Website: bh-photo
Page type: receipt
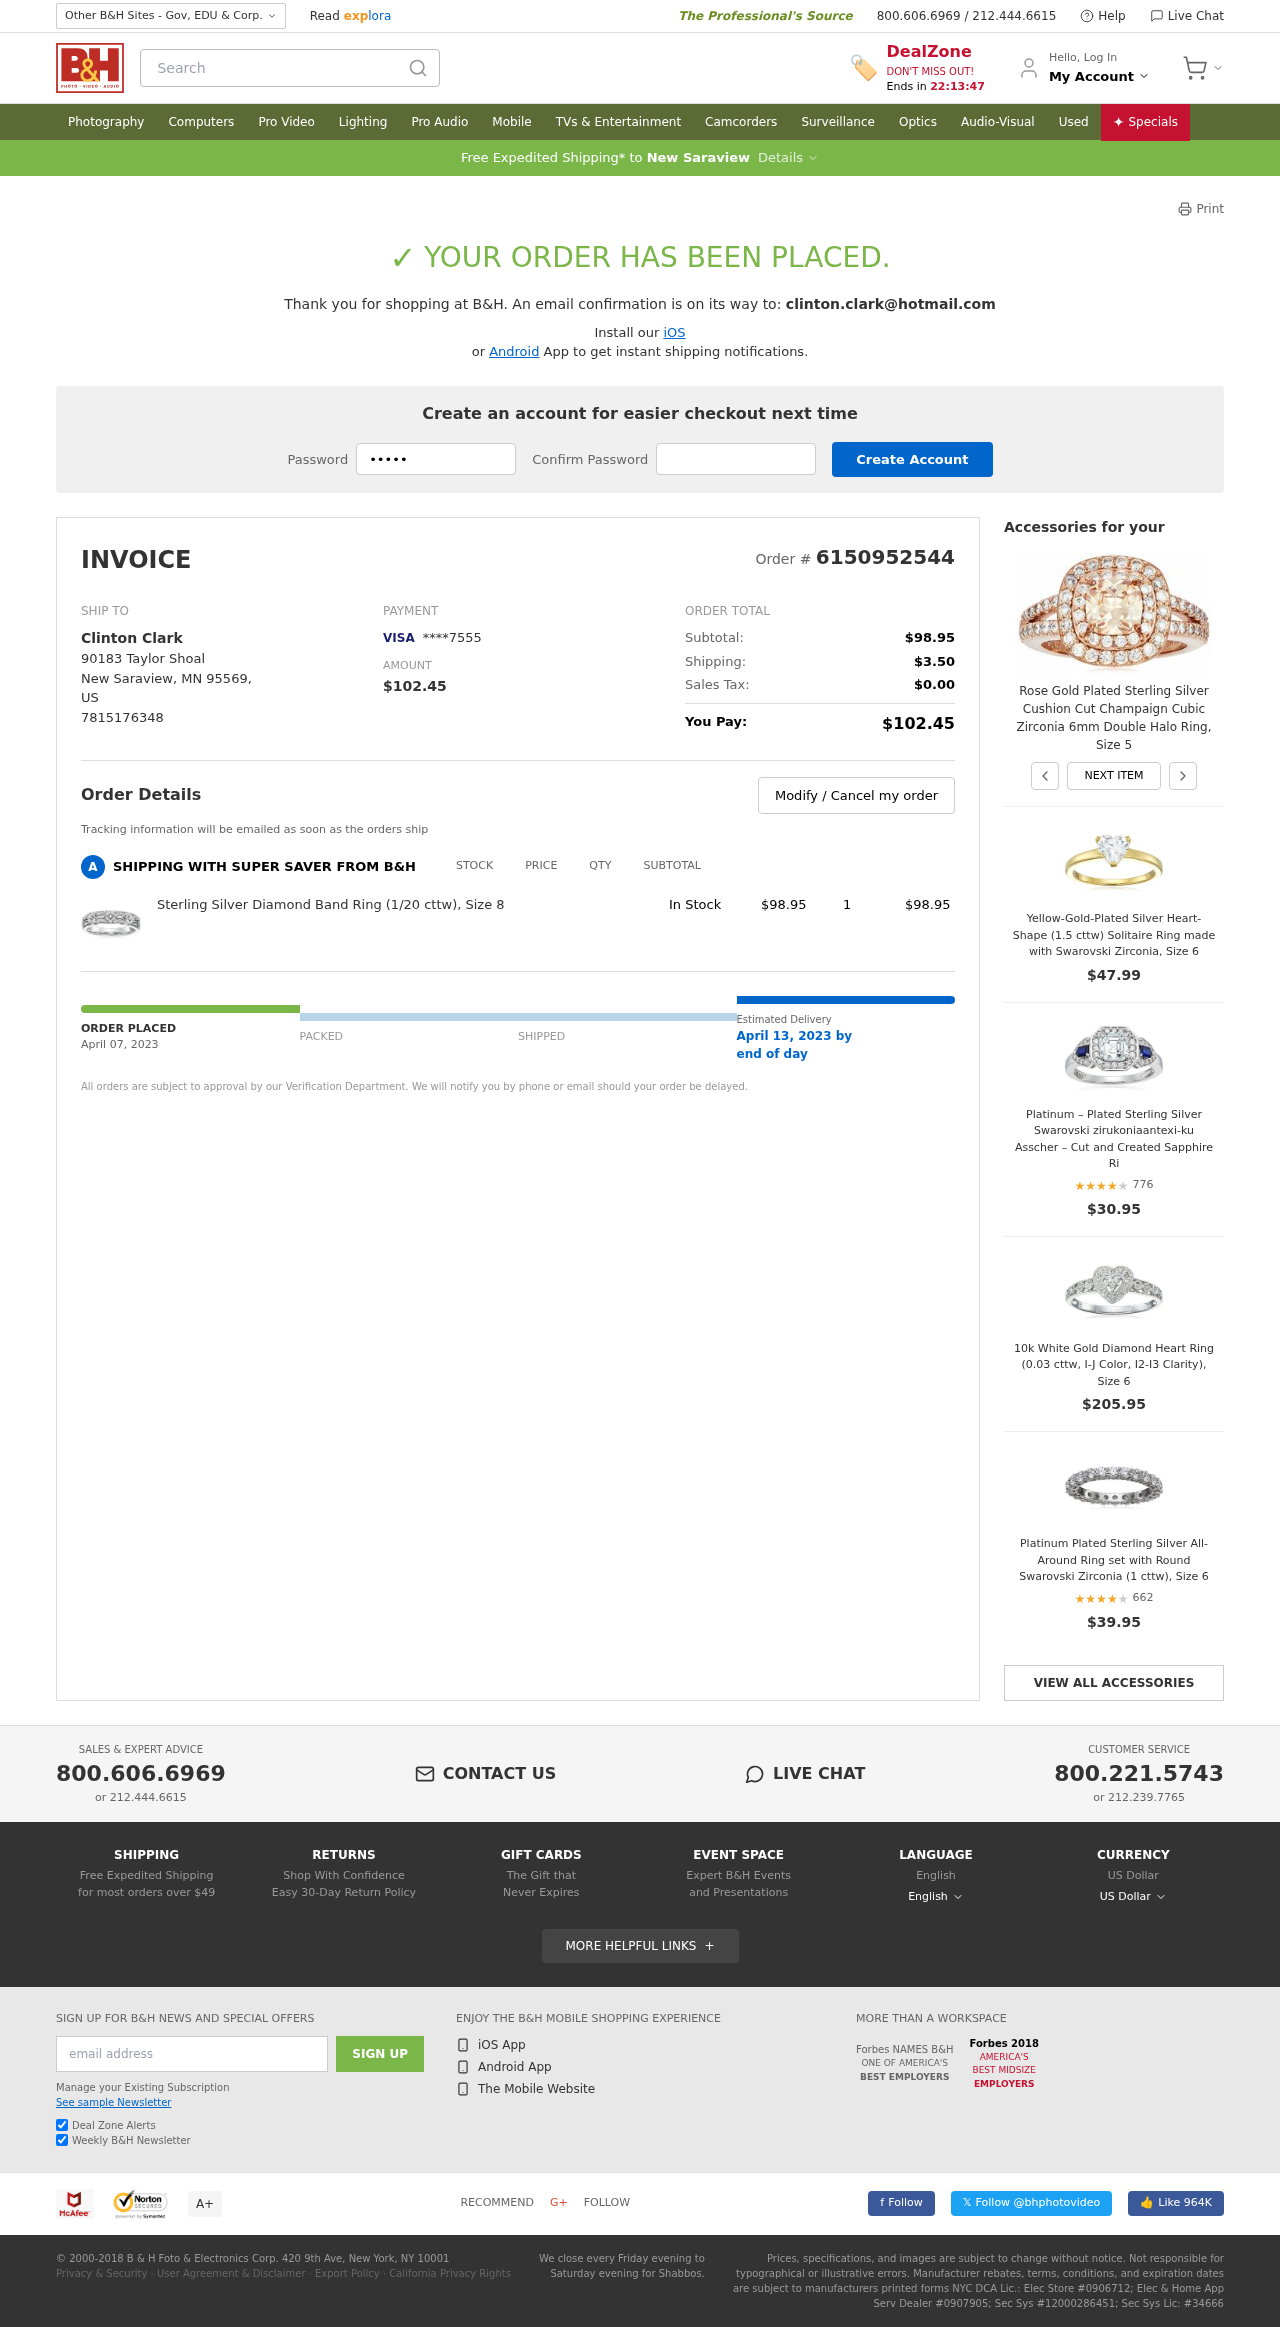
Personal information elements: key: PII_CARD_LAST4
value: ****7555
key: PII_CARD_TYPE
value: VISA
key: PII_CITY
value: New Saraview
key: PII_COUNTRY_CODE
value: US
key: PII_EMAIL
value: clinton.clark@hotmail.com
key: PII_FULLNAME
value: Clinton Clark
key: PII_PHONE
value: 7815176348
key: PII_POSTCODE
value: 95569
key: PII_STATE_ABBR
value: MN
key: PII_STREET
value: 90183 Taylor Shoal
Product elements: key: PRODUCT1_NAME
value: Sterling Silver Diamond Band Ring (1/20 cttw), Size 8
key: PRODUCT1_PRICE
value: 98.95
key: PRODUCT1_QUANTITY
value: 1
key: PRODUCT2_NAME
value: Rose Gold Plated Sterling Silver Cushion Cut Champaign Cubic Zirconia 6mm Double Halo Ring, Size 5
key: PRODUCT3_NAME
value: Yellow-Gold-Plated Silver Heart-Shape (1.5 cttw) Solitaire Ring made with Swarovski Zirconia, Size 6
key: PRODUCT3_PRICE
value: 47.99
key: PRODUCT4_NAME
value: Platinum – Plated Sterling Silver Swarovski zirukoniaantexi-ku Asscher – Cut and Created Sapphire Ri
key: PRODUCT4_NUM_RATINGS
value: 776
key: PRODUCT4_PRICE
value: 30.95
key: PRODUCT4_RATING
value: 4.1
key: PRODUCT5_NAME
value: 10k White Gold Diamond Heart Ring (0.03 cttw, I-J Color, I2-I3 Clarity), Size 6
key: PRODUCT5_PRICE
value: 205.95
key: PRODUCT6_NAME
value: Platinum Plated Sterling Silver All-Around Ring set with Round Swarovski Zirconia (1 cttw), Size 6
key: PRODUCT6_NUM_RATINGS
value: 662
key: PRODUCT6_PRICE
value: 39.95
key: PRODUCT6_RATING
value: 3.9
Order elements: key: ORDER_ID
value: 6150952544
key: ORDER_TOTAL
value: $102.45
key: ORDER_SUBTOTAL
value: $98.95
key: ORDER_SHIPPING_COST
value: $3.50
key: ORDER_TAX
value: $0.00
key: ORDER_DATE
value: April 07, 2023
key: ORDER_DELIVERY_DATE
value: April 13, 2023 by
Search elements: key: HEADER_SEARCH
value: Search